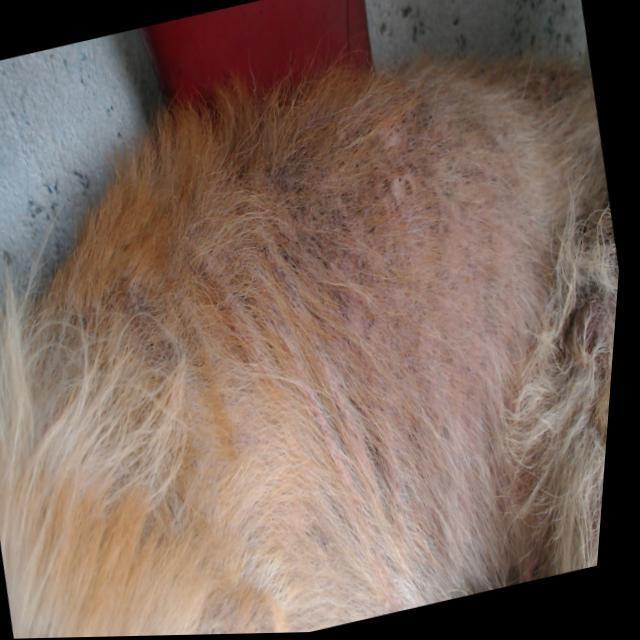
Canine demodicosis (Demodex mange) — caused by Demodex canis mites. Presents with alopecia, follicular papules, pustules, and comedones. Often localized on face and forelimbs.